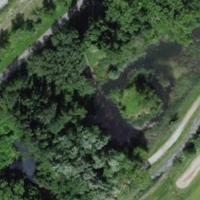
EUNIS habitat code: 53
Species observed at this site:
Salix alba
Medicago sativa